Interaction volume radius: 10 \u00c5
Interaction volume height: 10 \u00c5
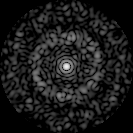
Disorder parameter: 0.8063